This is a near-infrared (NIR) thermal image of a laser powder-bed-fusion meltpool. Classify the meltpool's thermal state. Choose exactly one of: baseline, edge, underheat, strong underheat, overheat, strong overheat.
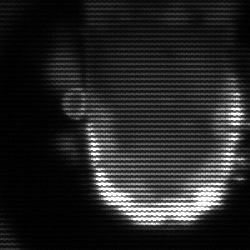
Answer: baseline